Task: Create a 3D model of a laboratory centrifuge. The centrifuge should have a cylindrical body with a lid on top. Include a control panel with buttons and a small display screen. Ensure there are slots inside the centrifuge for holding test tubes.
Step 555:
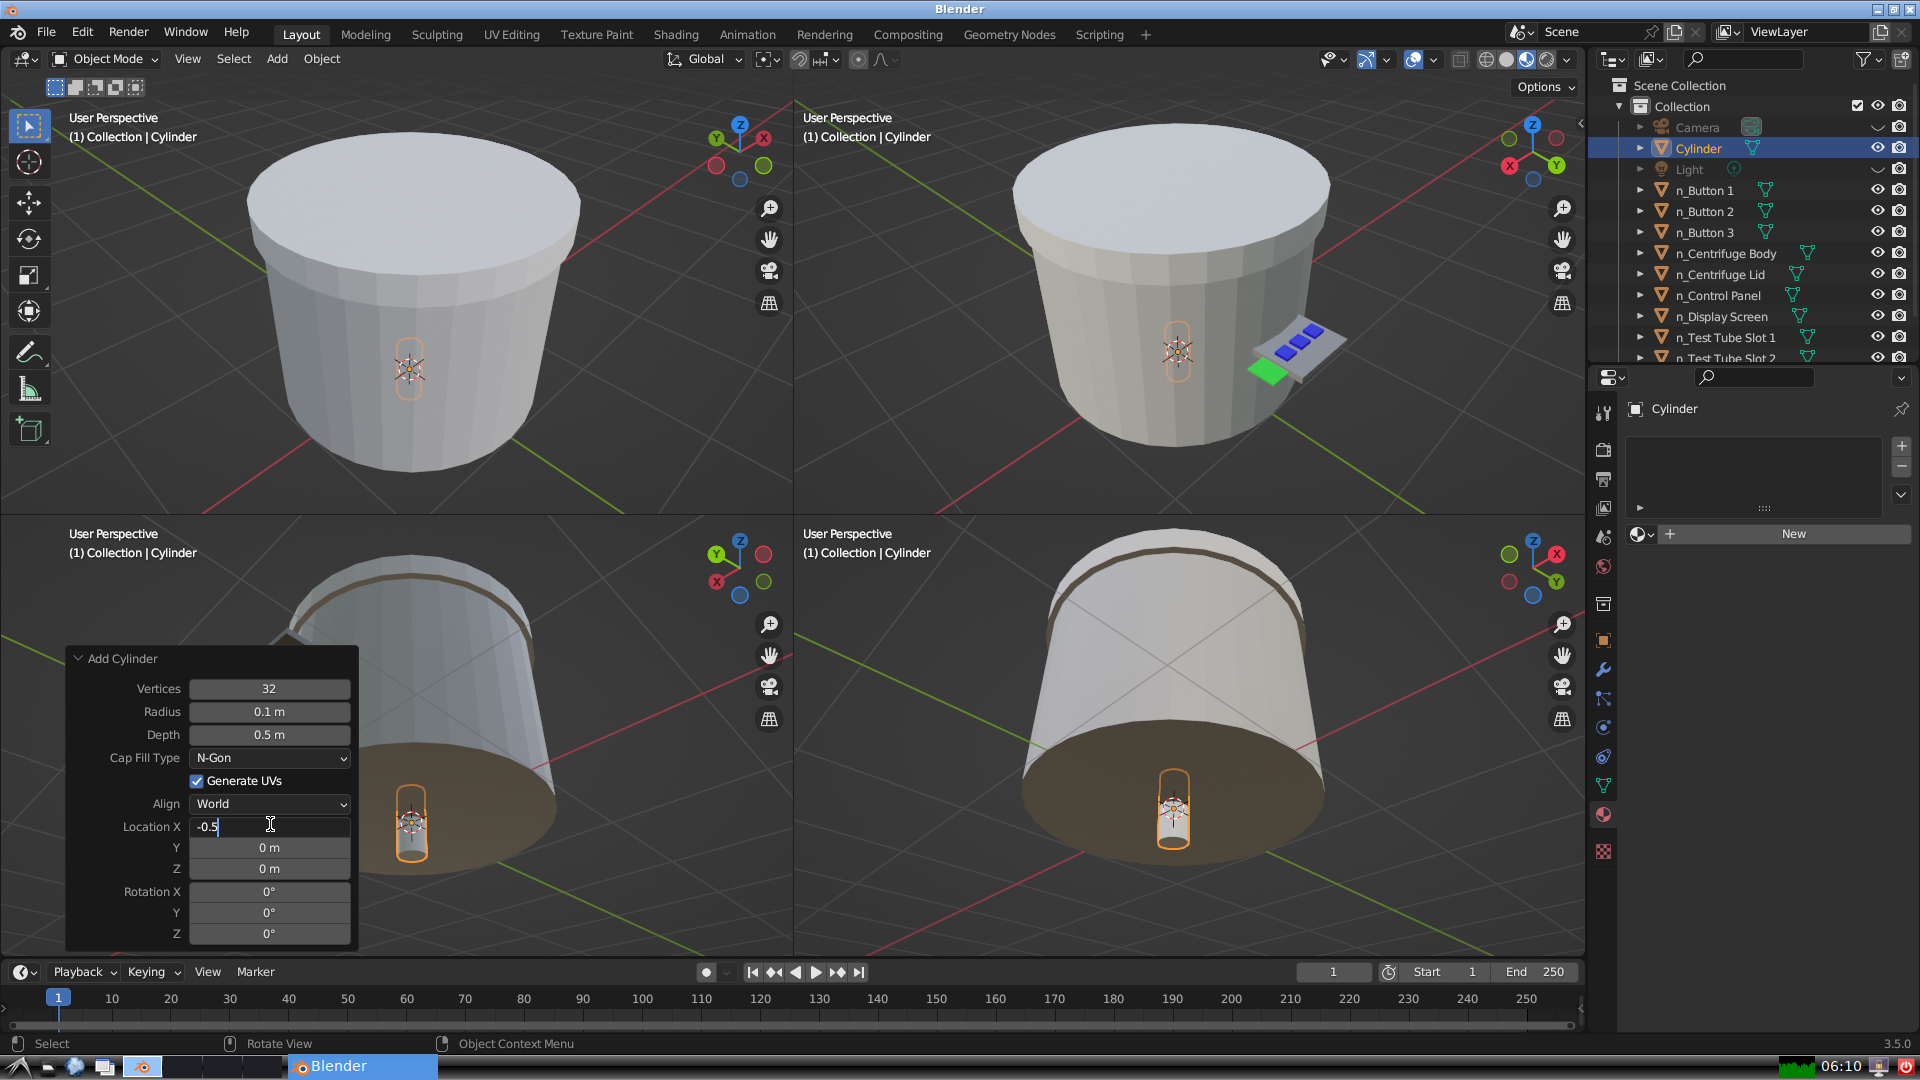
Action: {"key_press": ['Return']}